Question: I have a svg map (rendered to dom via jquery) that have group elements that contains one or two path elements.
I want to display some text on top of each group element.
I use jquery to find offset of that group element and created text element by passing the offset.left & offset.top of group element as x&y coordinates to it.
But the text is not displayed on top of the group element. Instead it is displaying somewhere else.
SVG:
'''
<g class="clsTable" id="svg_20">
<path d="m917.57495,396.125l-0.04999 ..." fill="#919100" clip-rule="evenodd" fill-rule="evenodd" id="svg_23"/>
<path d="m916.32501,397.97501l0.09998,2.85001l13.90002,0l0 ..." fill="#FFFF00" clip-rule="evenodd" fill-rule="evenodd" id="svg_26"/>
</g>
'''
Jquery:
'''
var x = $("#svg_20").offset().left;
var y = $("#svg_20").offset().top;
var _text = document.createElementNS('http://www.w3.org/2000/svg', 'text');
_text.setAttribute('x', x);
_text.setAttribute('y', y);
_text.setAttribute('visibility', 'visible');
_text.setAttribute('id', 'lbl');
_text.setAttribute('objectid', "#svg_20");
textNode = document.createTextNode("HI");
_text.appendChild(textNode);
$('svg').append(_text);
'''
OUTPUT:

I tried getBoundingClientRect() for g and getBBox() for child path element. But i am getting object doesnt support this property error in Javascript. Am i doing anything wrong ?...
'''
$("#svg_26").getBBox();
'''
My application is in asp.net and target browser is chrome and safari. I am not using canvas element. Instead, am rendering the svg to dom directly inside the innerHtml of main div.
Any help will be appreciated. Thanks.
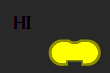
Answer: You are trying to call DOM methods on a jQuery object. Thus the error "object doesnt support this property". You need to call those method on the DOM element directly.
Example:
'''
$("#svg_26")[0].getBBox();
// or
$("#svg_26").get(0).getBBox();
'''
See: <URL>